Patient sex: M
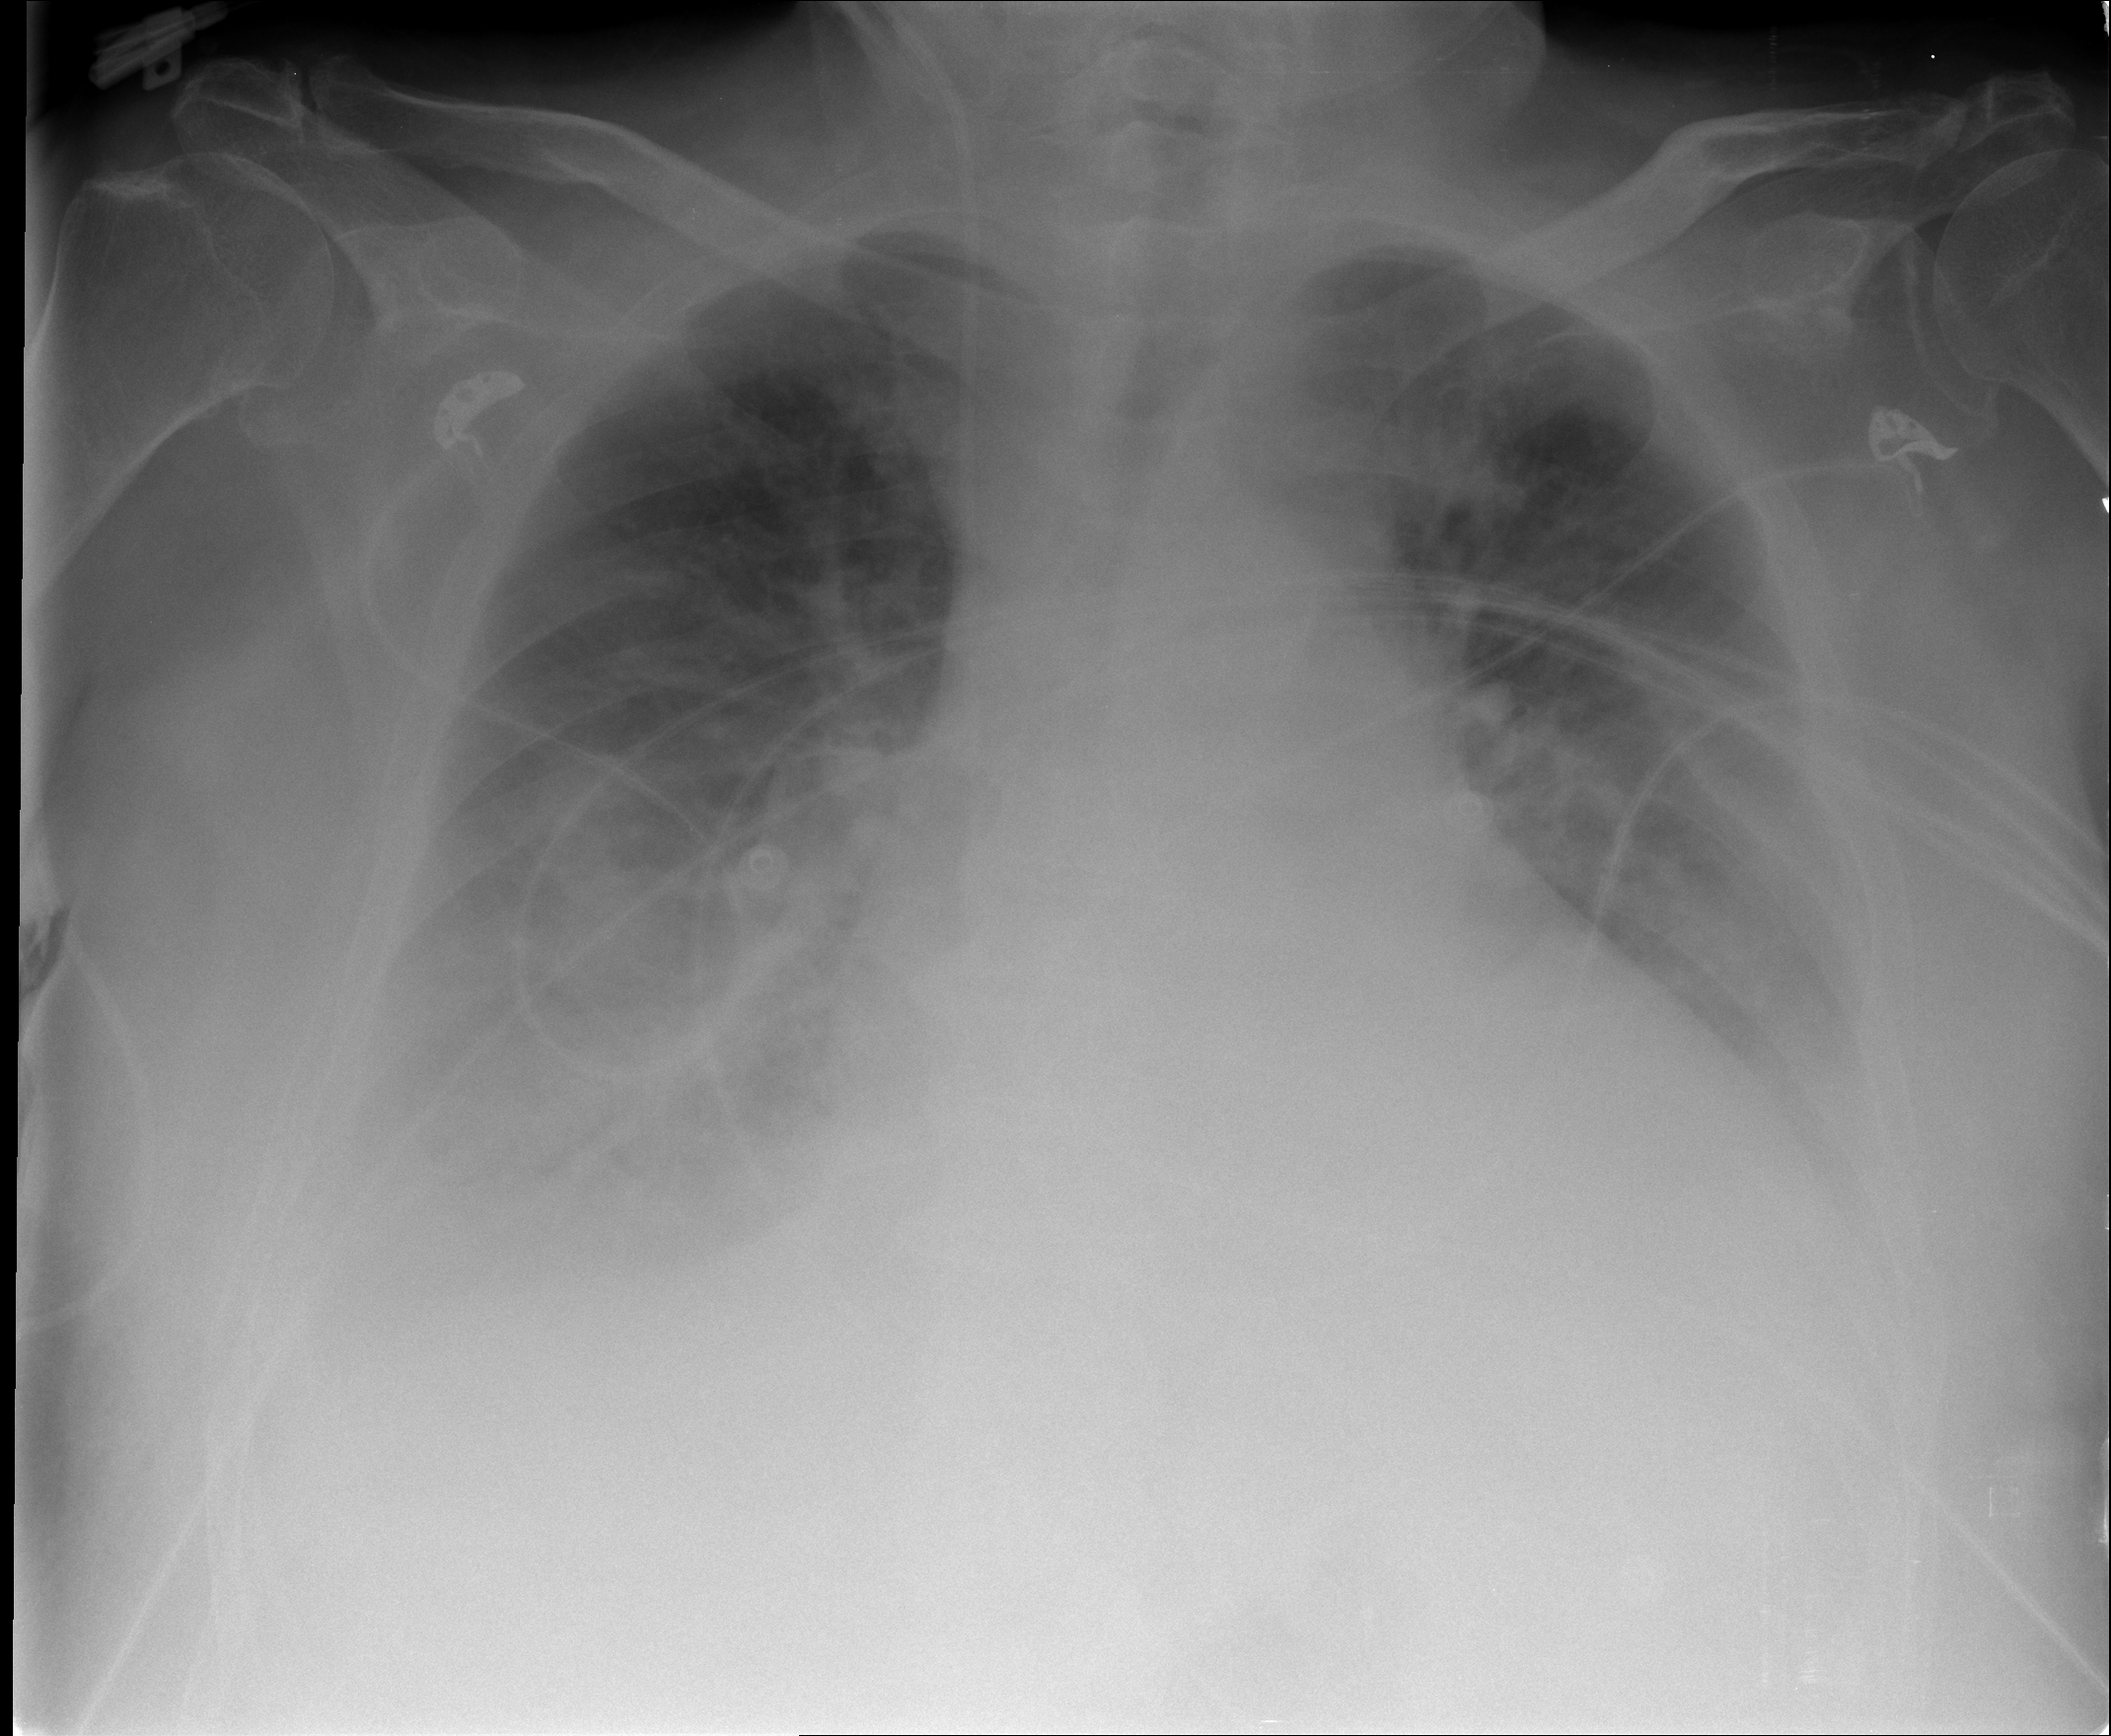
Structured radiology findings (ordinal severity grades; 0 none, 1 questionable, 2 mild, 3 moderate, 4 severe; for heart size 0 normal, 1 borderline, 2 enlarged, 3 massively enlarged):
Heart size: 3
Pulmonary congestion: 3
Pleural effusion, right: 2
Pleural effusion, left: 2
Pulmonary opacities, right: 0
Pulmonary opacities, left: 0
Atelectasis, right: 2
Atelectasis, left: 2